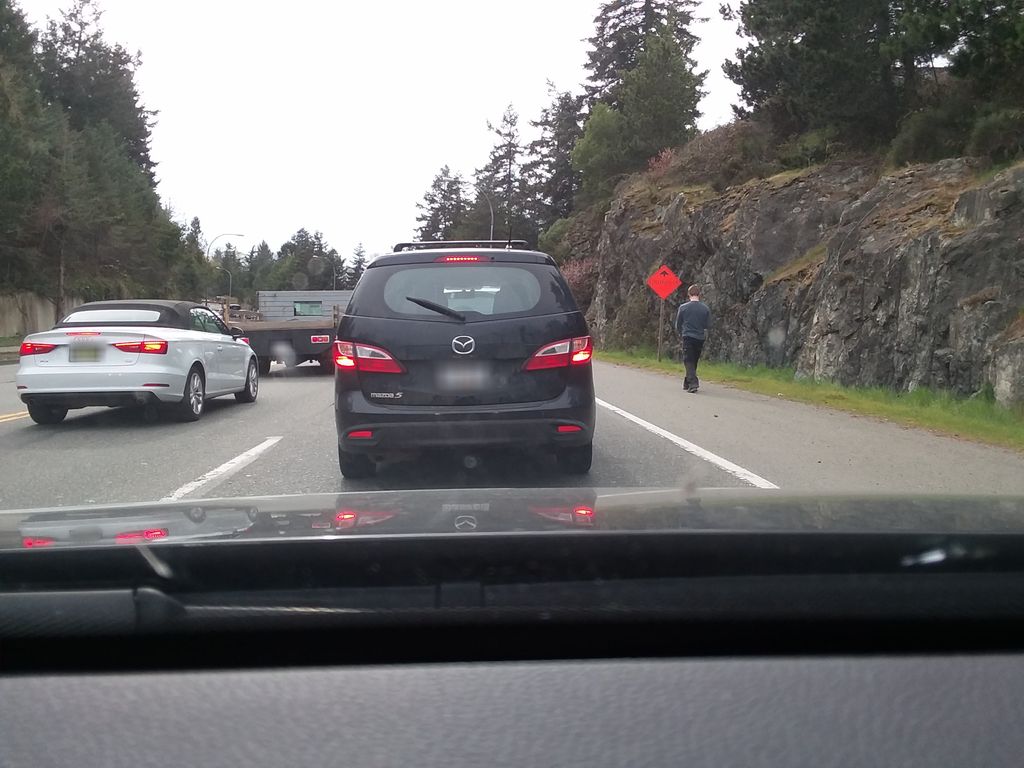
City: victoria